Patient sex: F
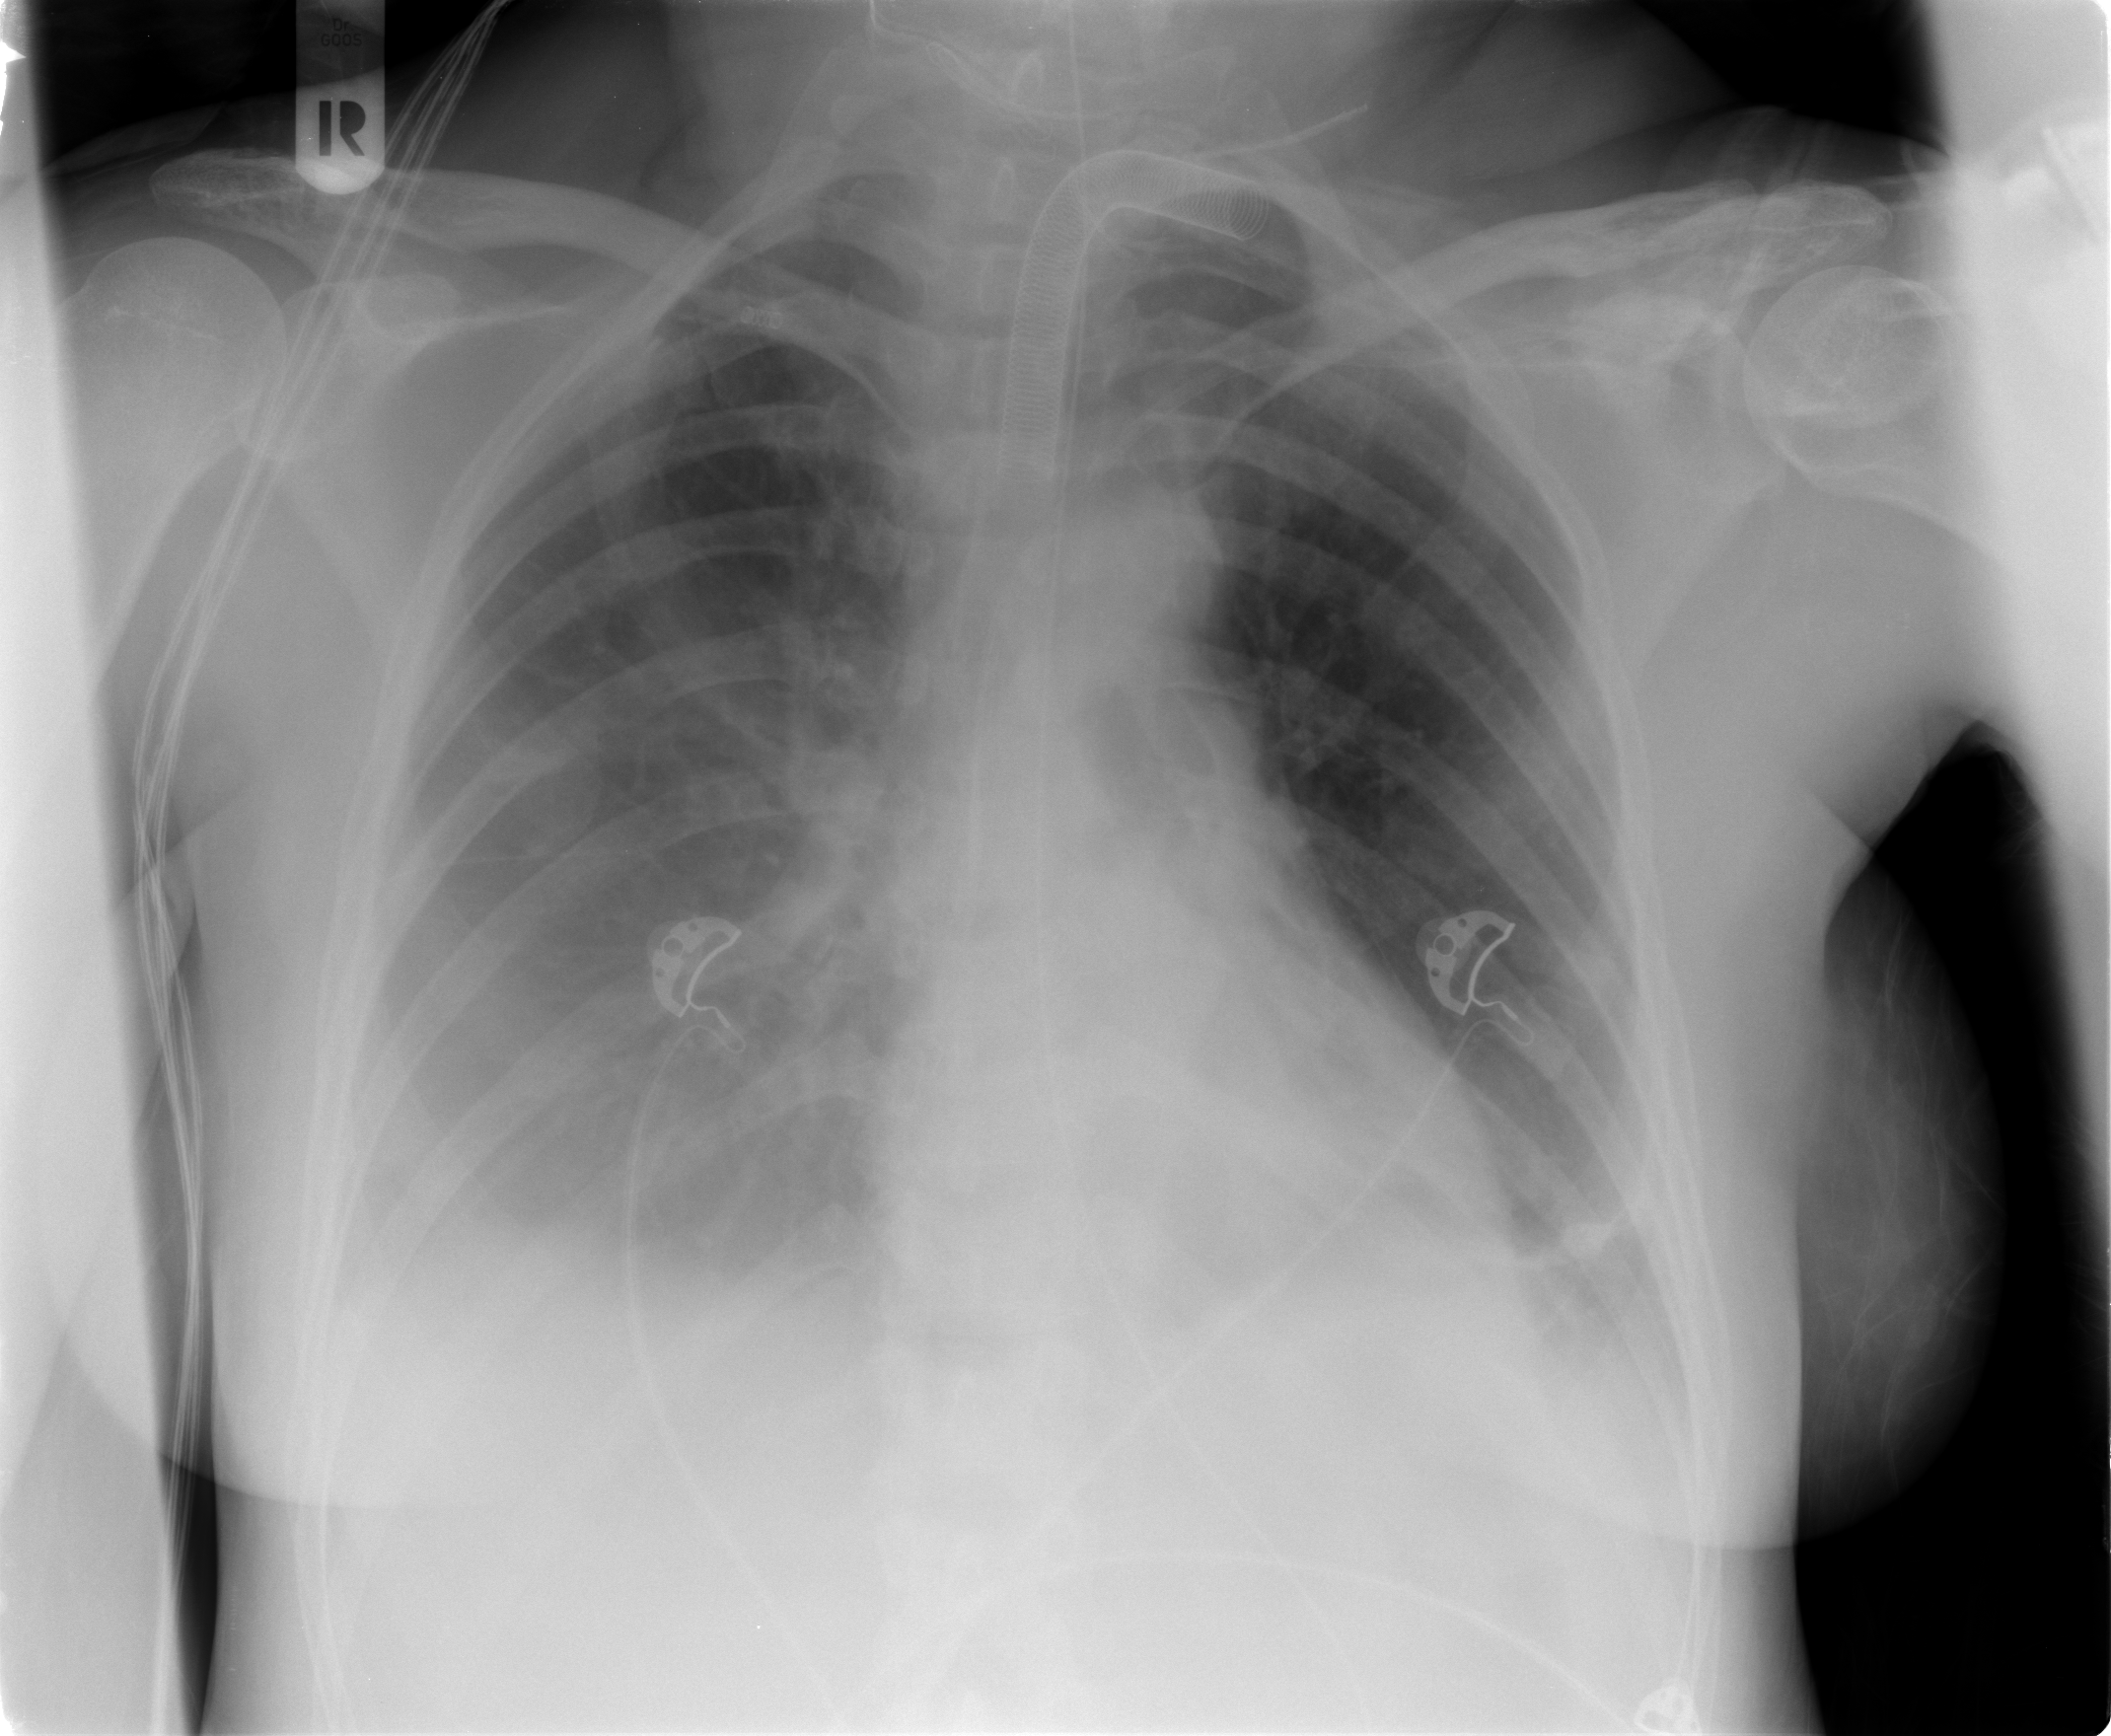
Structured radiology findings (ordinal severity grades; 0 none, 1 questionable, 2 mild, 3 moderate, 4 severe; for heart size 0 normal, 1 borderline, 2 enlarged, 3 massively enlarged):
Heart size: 0
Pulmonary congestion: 0
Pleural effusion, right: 3
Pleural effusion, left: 2
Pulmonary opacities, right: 2
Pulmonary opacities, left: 0
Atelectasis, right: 2
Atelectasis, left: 0